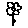
Label: flower